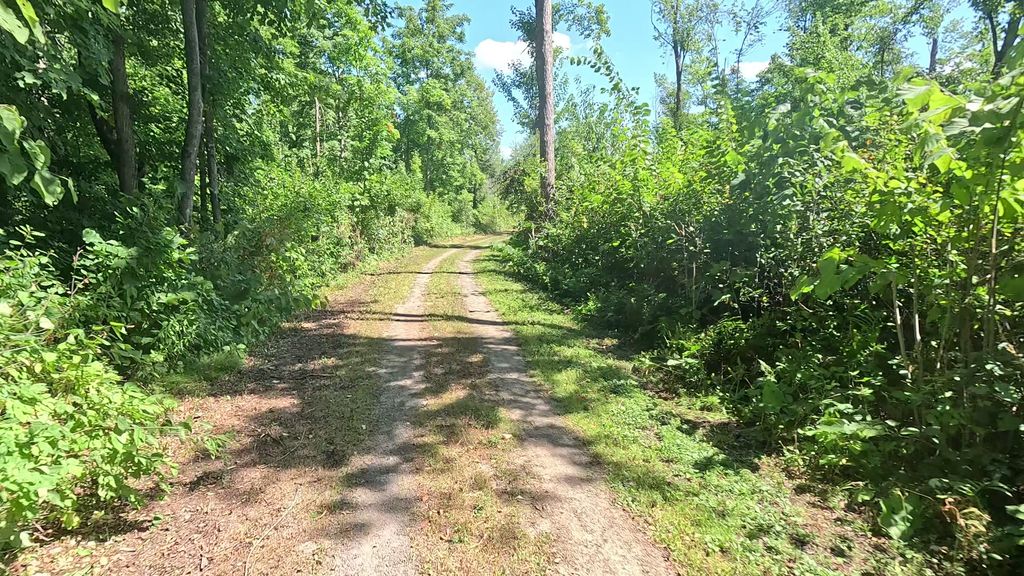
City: ottawa-gatineau